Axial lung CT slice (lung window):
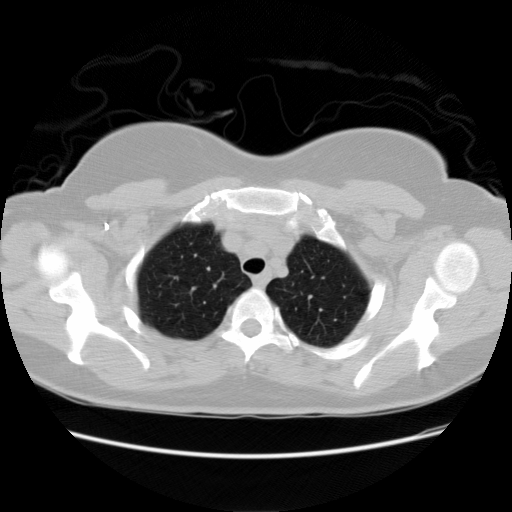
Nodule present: no